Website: ulta-beauty
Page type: delivery-shipping
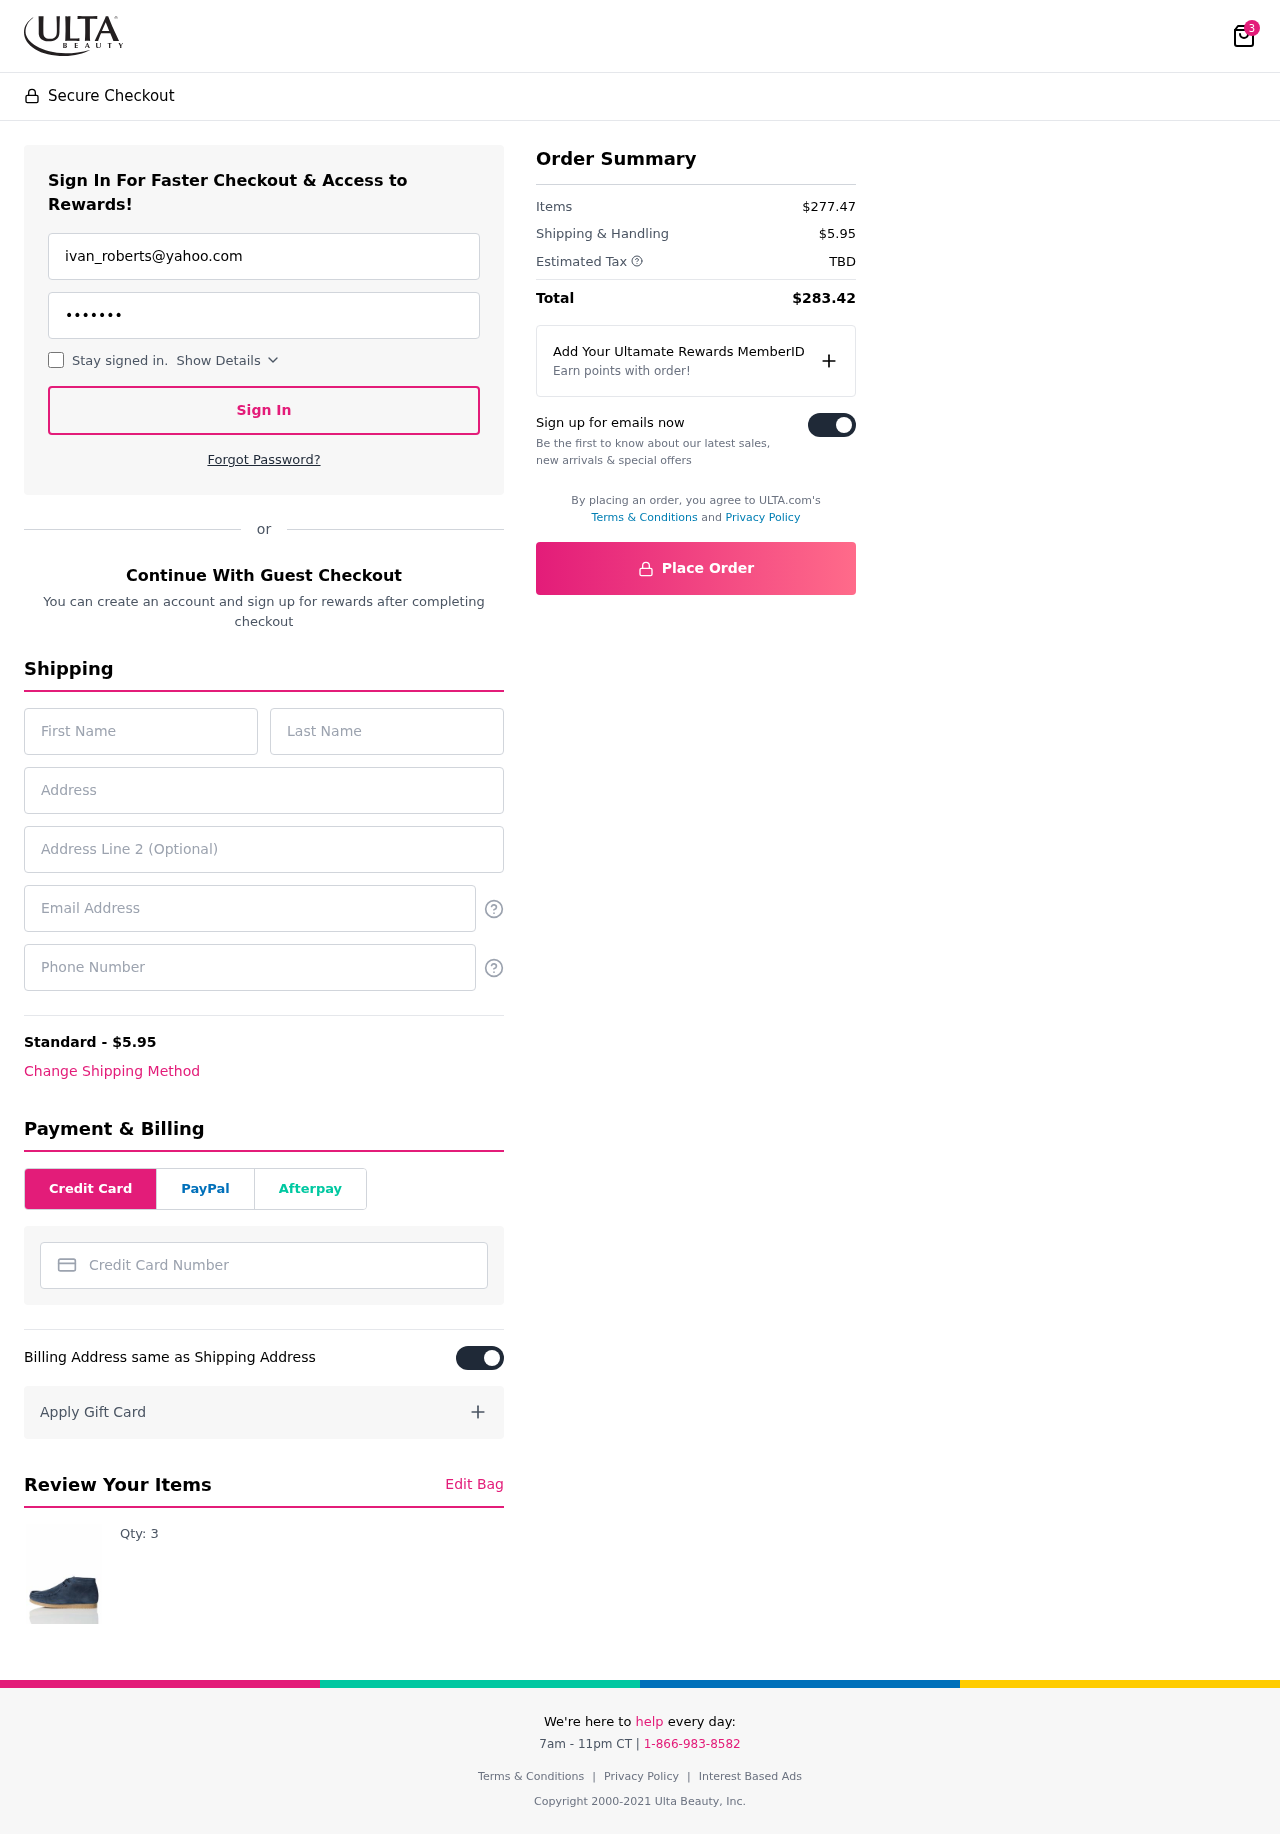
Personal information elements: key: PII_CARD_NUMBER
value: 2285 0282 2608 9293
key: PII_EMAIL
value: ivan_roberts@yahoo.com
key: PII_EMAIL2
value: ivan_roberts@yahoo.com
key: PII_FIRSTNAME
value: Ivan
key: PII_LASTNAME
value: Roberts
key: PII_PHONE
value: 4502614929
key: PII_STREET
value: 37166 Justin Views
Product elements: key: PRODUCT1_QUANTITY
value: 3
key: PRODUCT1
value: Qty: 3
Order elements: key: ORDER_NUM_ITEMS
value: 3
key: ORDER_SHIPPING_COST
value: $5.95
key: ORDER_SUBTOTAL
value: $277.47
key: ORDER_TAX
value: TBD
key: ORDER_TOTAL
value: $283.42